Interaction volume radius: 10 \u00c5
Interaction volume height: 30 \u00c5
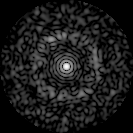
Disorder parameter: 0.8327